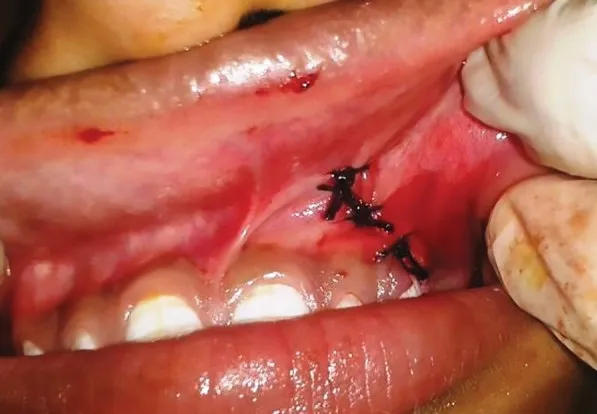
Closure.
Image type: pathology (fish)